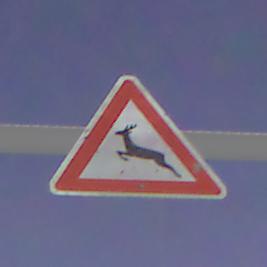
Verkehrszeichen: WildwechselRechts
Umgebung: Outdoor, Suburban
Tageszeit: Night
Wetter: PartlyCloudy
Licht: Artificial
Jahreszeit: NotSpecified
Kontrast: HighContrast